Question: Count the number of objects in the diagram.
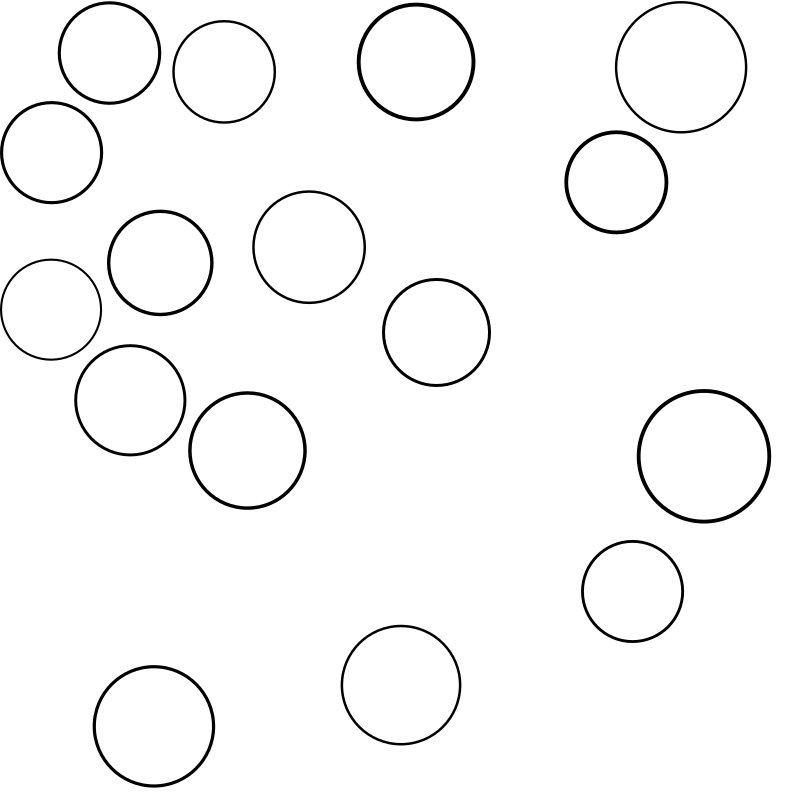
Answer: 16